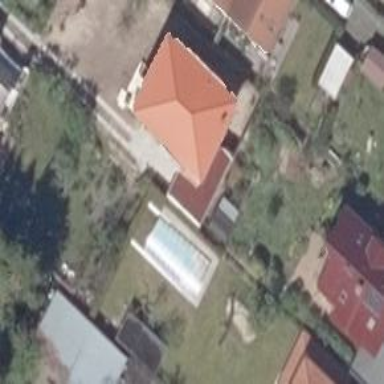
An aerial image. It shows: Detached building.